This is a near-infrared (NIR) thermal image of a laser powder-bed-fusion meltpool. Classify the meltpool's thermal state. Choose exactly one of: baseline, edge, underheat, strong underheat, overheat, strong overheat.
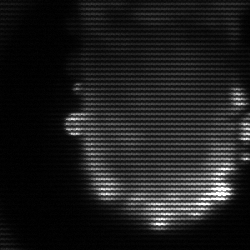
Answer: baseline